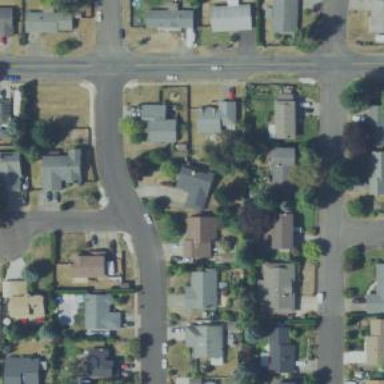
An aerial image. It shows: Residential road with sidewalk on the left.